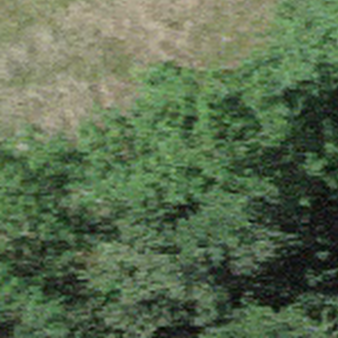
Label: other